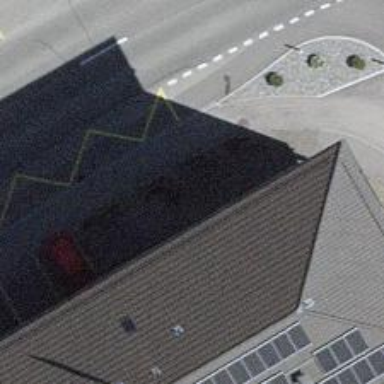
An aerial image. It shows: Bus stop with platform for public transport.